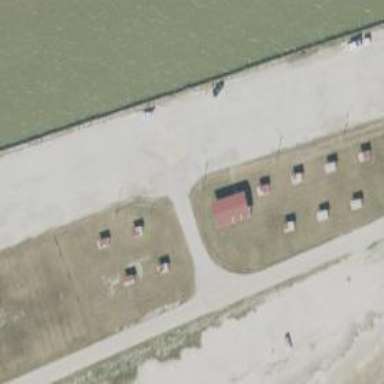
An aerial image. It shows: Pier with mooring facilities.